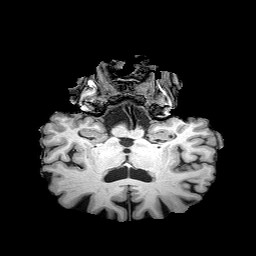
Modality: T1w
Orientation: sagittal
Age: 71
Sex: male
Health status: healthy